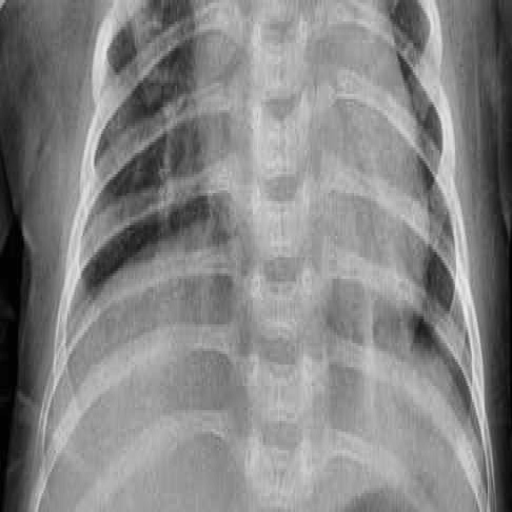
Finding: PNEUMONIA